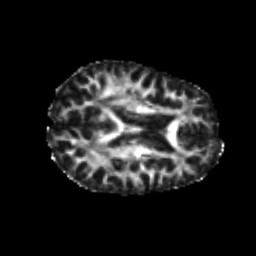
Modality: FA
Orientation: axial
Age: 24
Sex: female
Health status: healthy
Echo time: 0.074 s